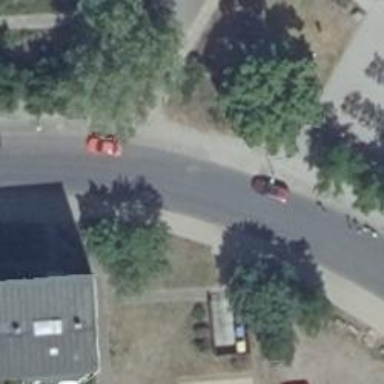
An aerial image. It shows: Residential road with asphalt surface. There is parallel on-street parking on the left lane.